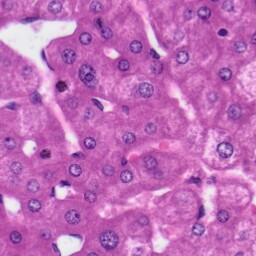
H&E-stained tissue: Liver